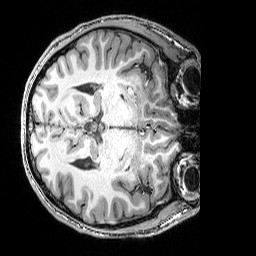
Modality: T1w
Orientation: axial
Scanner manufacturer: siemens
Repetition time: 2.25 s
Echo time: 0.00418 s